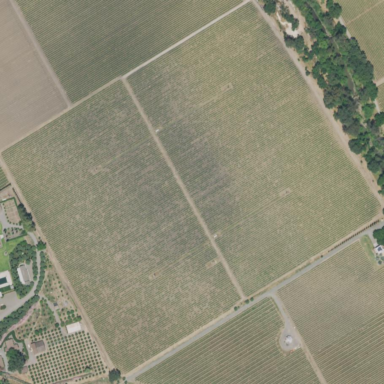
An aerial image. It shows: Vineyard with wine grapes as the crop.